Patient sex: F
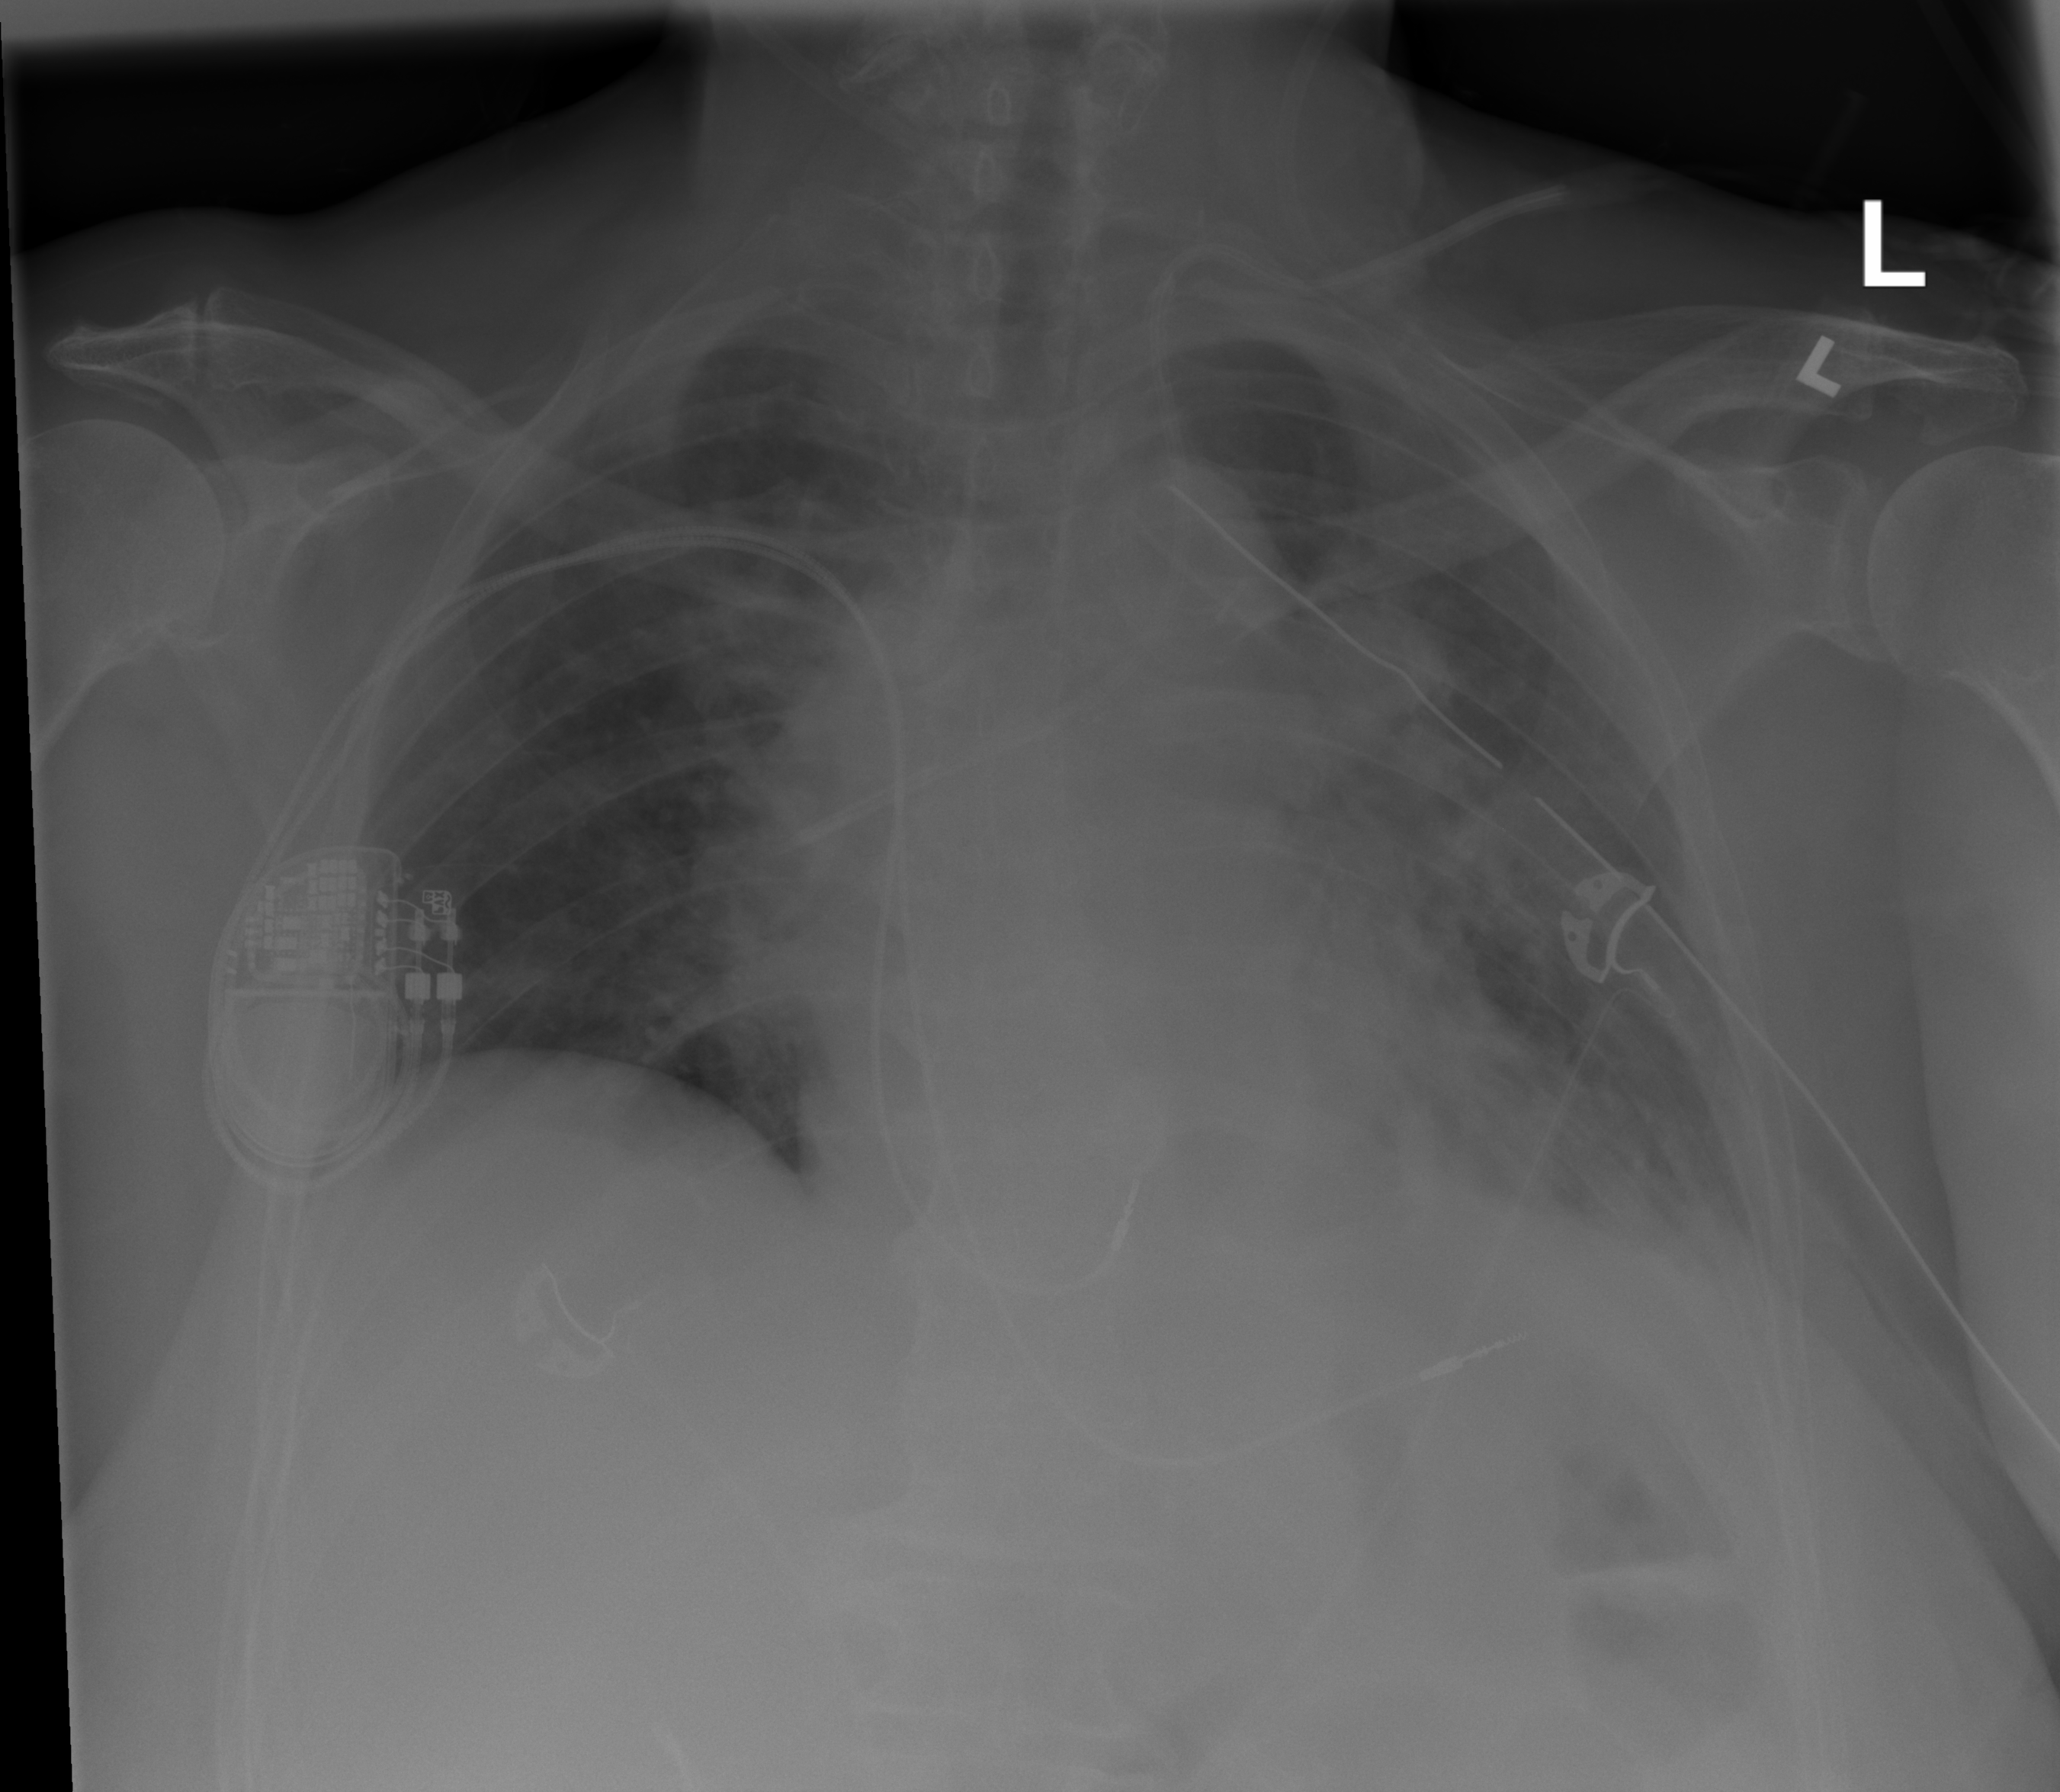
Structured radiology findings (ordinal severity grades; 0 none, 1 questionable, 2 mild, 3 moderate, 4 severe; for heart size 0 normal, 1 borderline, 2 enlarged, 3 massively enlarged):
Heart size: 1
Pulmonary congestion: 0
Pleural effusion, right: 0
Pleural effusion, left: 2
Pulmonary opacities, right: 0
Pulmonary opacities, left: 0
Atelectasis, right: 0
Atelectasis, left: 2